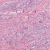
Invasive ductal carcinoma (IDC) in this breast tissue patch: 1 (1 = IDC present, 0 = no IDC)